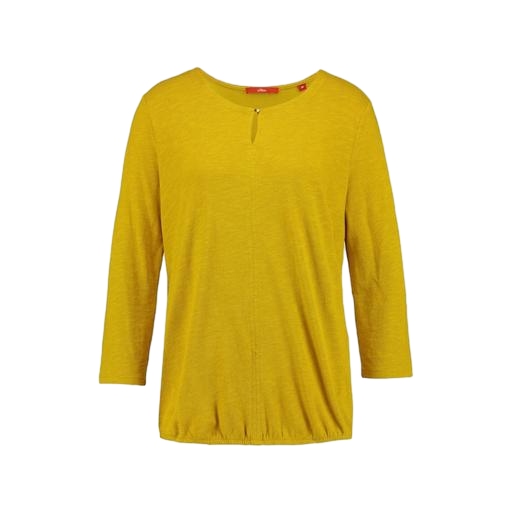
three-quarter sleeved jersey top, yellow henley shirt, yellow iconic women's long-sleeved t-shirt, white background